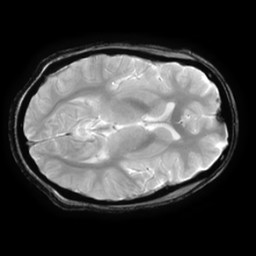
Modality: T2starw
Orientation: axial
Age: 27
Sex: female
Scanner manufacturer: ge
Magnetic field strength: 3 T
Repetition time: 0.65 s
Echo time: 0.02 s